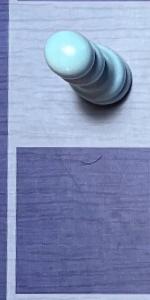
Label: Empty